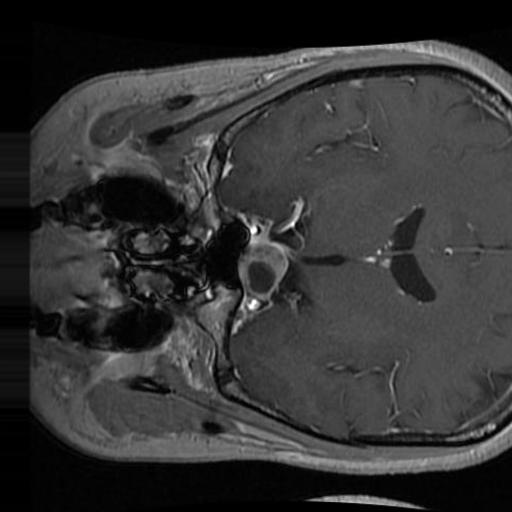
Label: brain_tumor